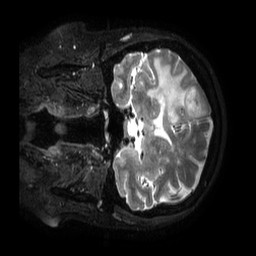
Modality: T2w
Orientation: coronal
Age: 58
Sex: female
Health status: ill
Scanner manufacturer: philips
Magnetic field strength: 3 T
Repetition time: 3.5 s
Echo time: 0.3 s